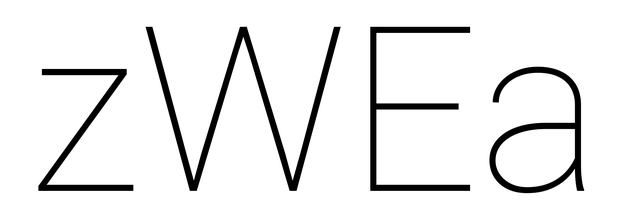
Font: Roboto_Thin